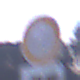
Verkehrszeichen: VerbotFahrzeugeAllerArt
Zusatzzeichen unten: MehrspurigeFahrzeugeFrei4
Umgebung: Outdoor, Nature
Tageszeit: SunriseSunset
Wetter: Clear
Licht: Natural
Jahreszeit: NotSpecified
Kontrast: LowContrast